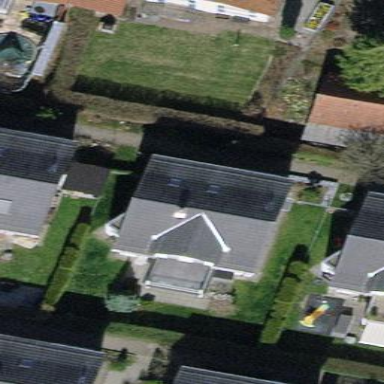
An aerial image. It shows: Detached building with gabled roof.